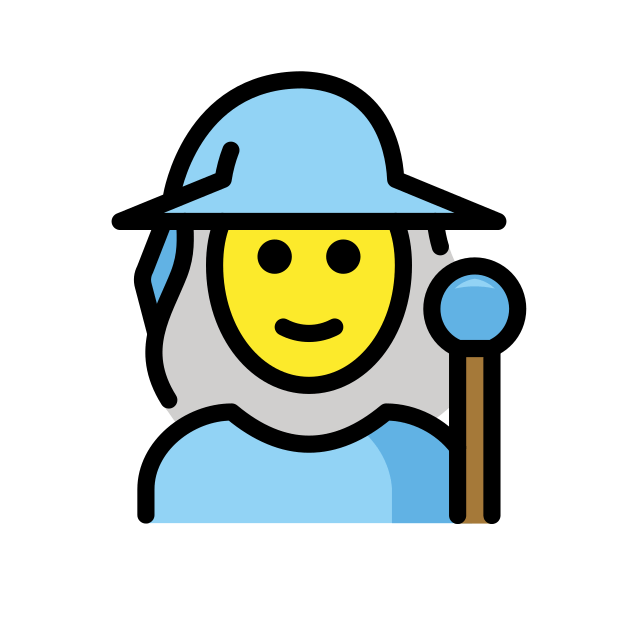
woman mage